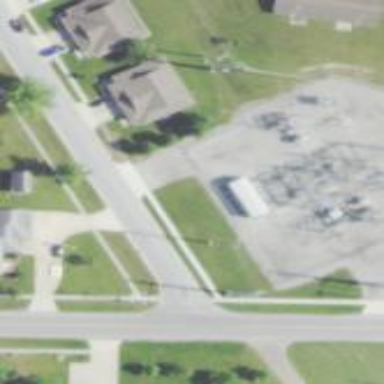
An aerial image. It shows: Distribution level power substation.